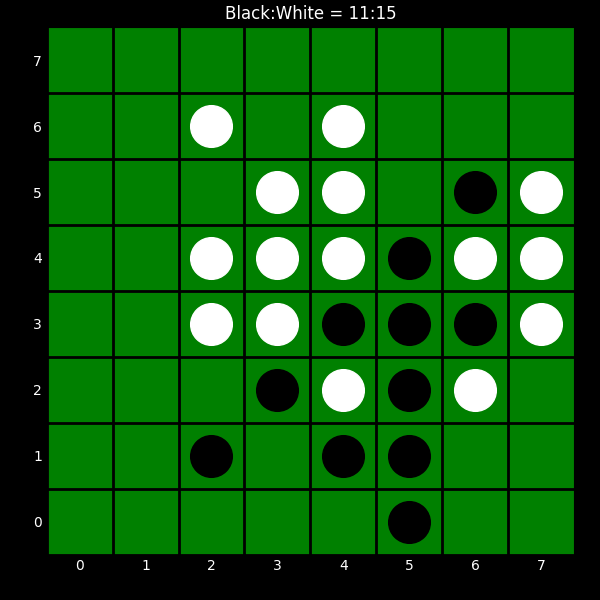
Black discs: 11
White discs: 15